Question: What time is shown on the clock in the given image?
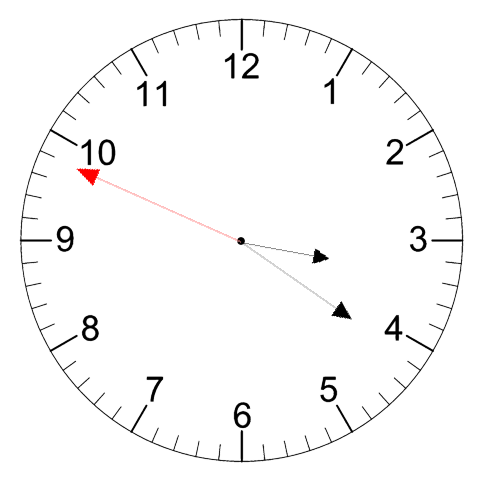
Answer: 03:20:49